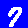
Digit: 7